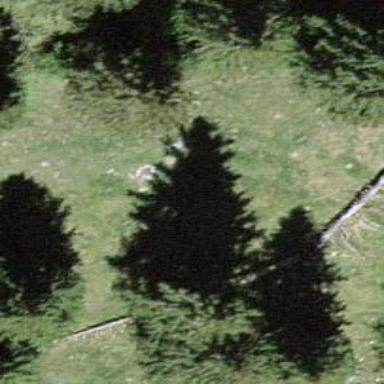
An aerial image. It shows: Needle-leaved tree in nature.